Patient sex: M
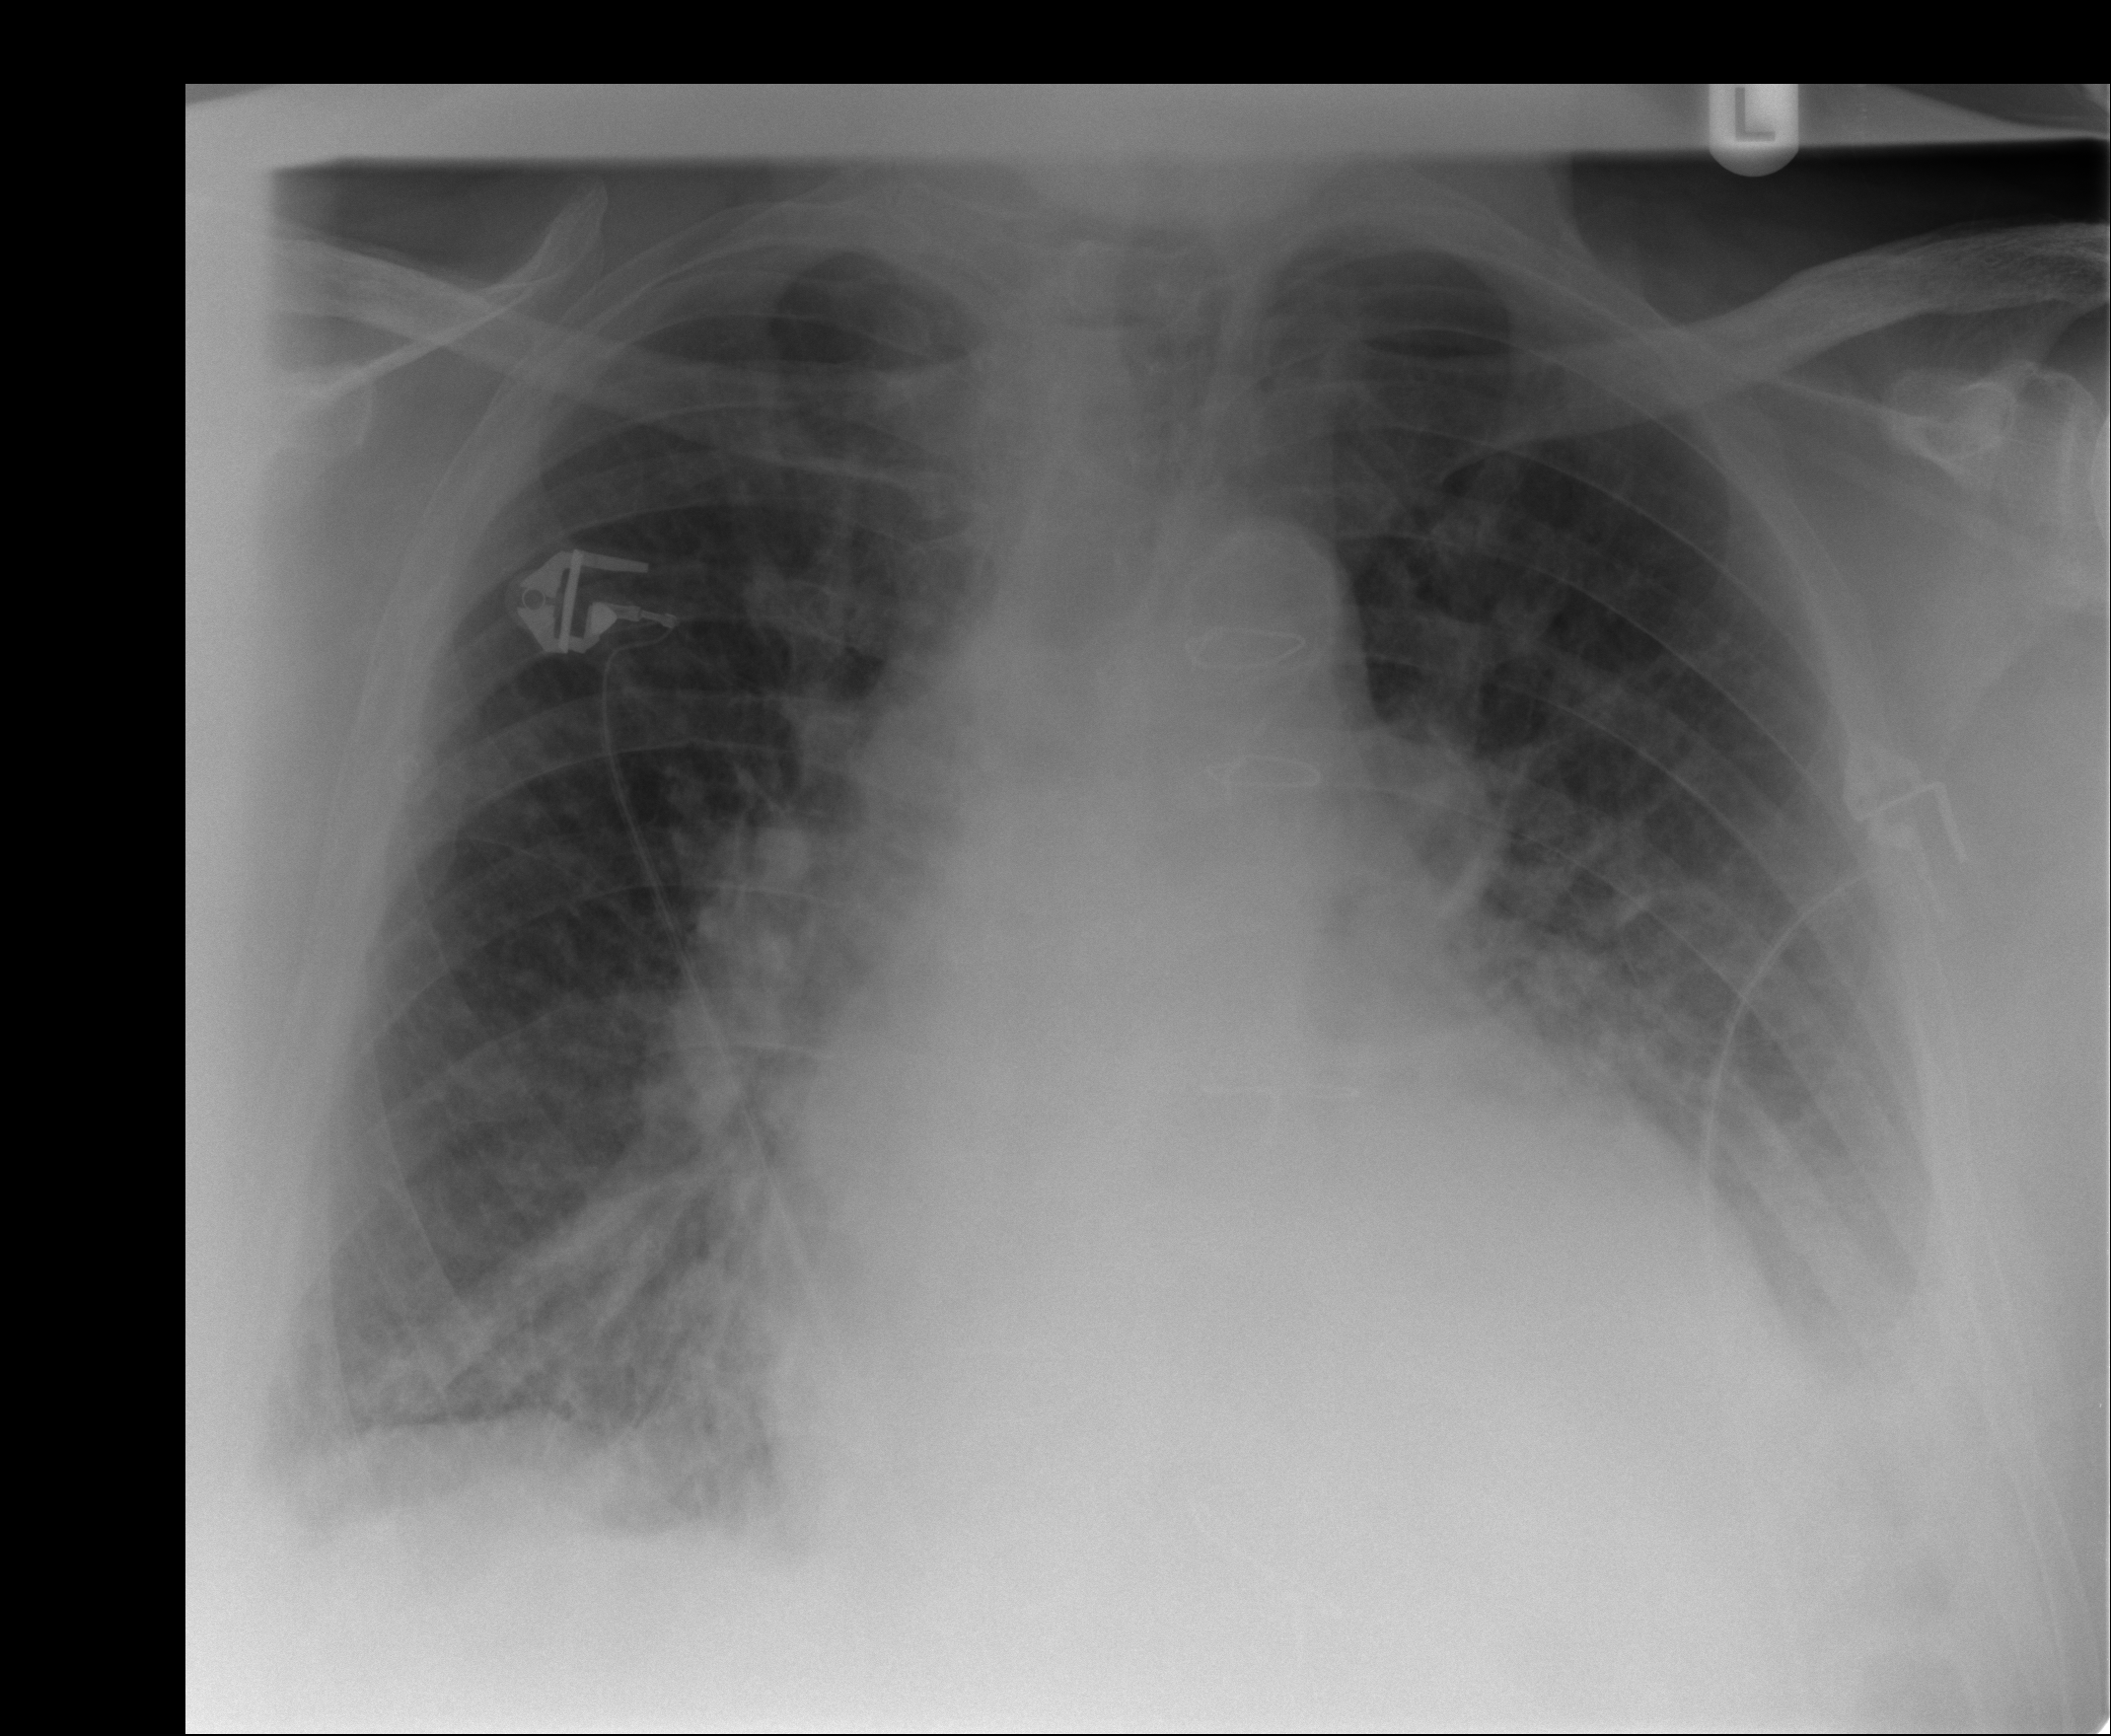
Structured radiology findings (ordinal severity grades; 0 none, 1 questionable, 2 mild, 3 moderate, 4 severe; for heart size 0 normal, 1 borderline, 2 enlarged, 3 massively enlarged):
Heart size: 2
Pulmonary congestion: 2
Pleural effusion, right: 1
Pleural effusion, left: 2
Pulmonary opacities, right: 0
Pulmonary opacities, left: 0
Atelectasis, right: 2
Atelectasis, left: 2